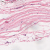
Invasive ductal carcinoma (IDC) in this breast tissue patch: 0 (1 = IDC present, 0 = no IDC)